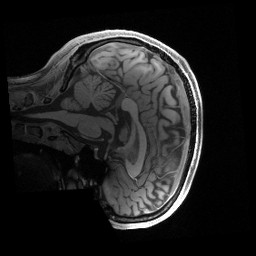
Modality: T1w
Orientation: sagittal
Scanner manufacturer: siemens
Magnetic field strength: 3 T
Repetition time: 2.4 s
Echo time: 0.00222 s